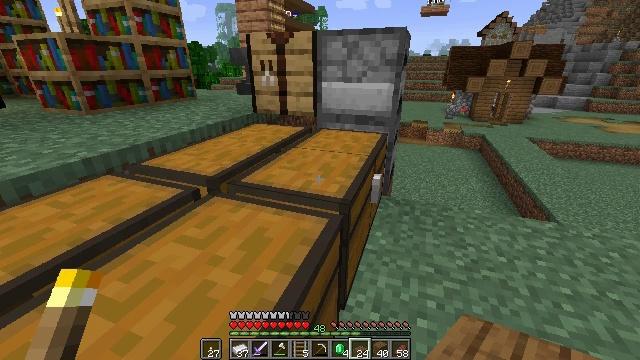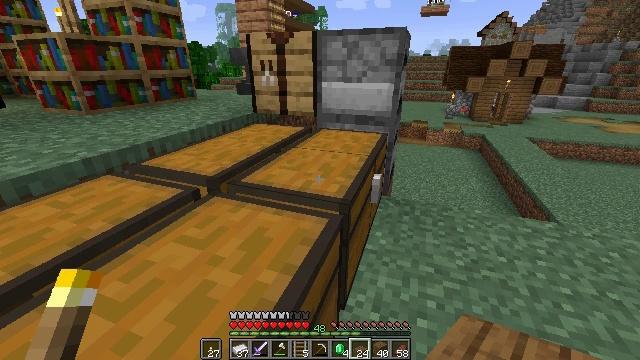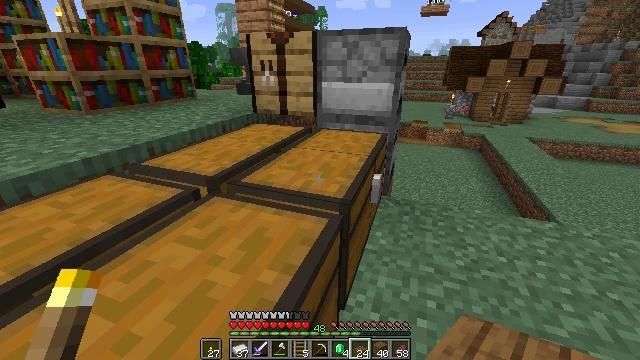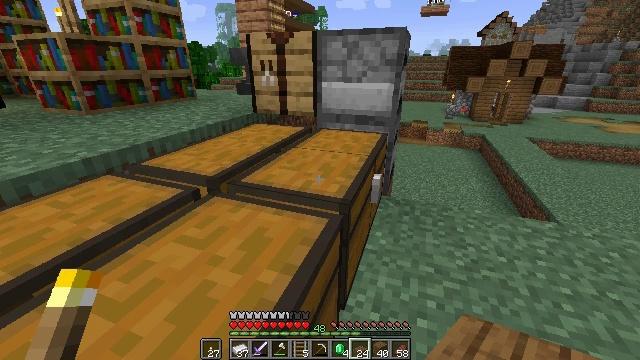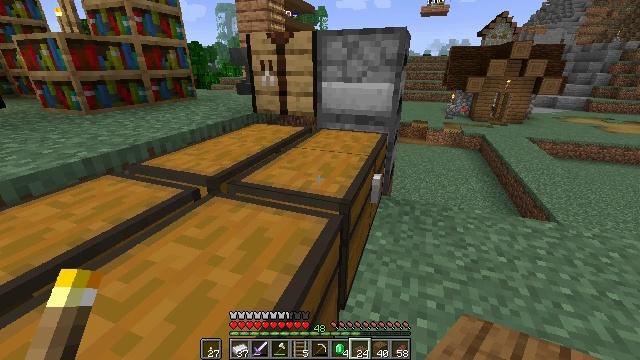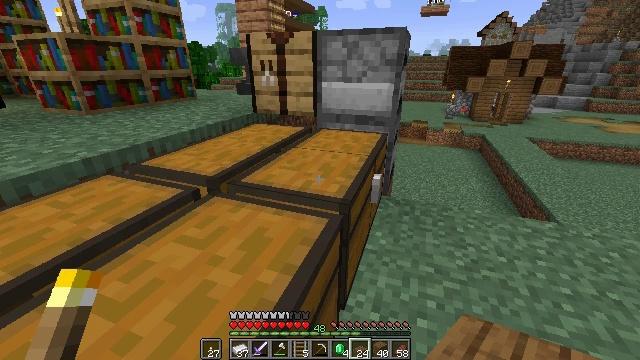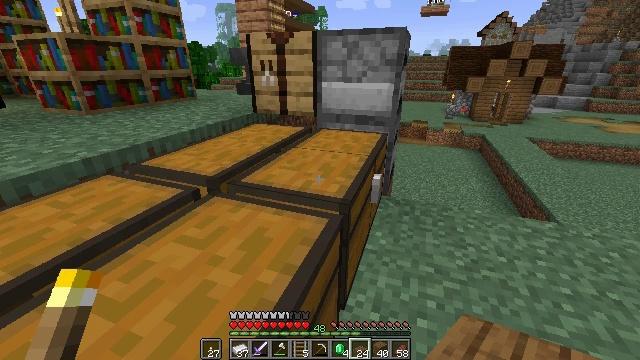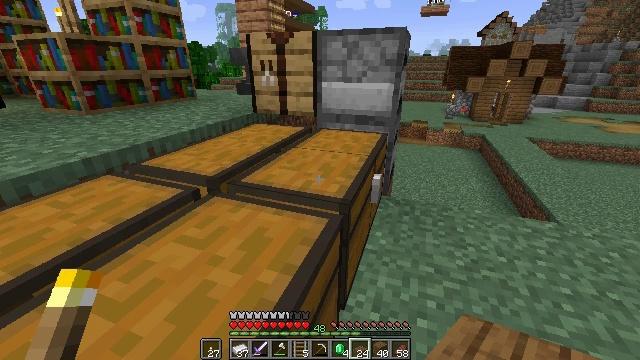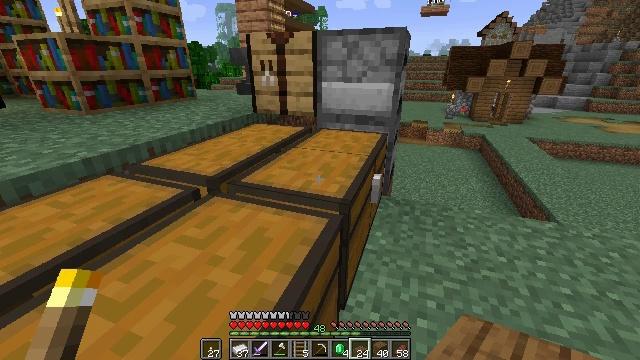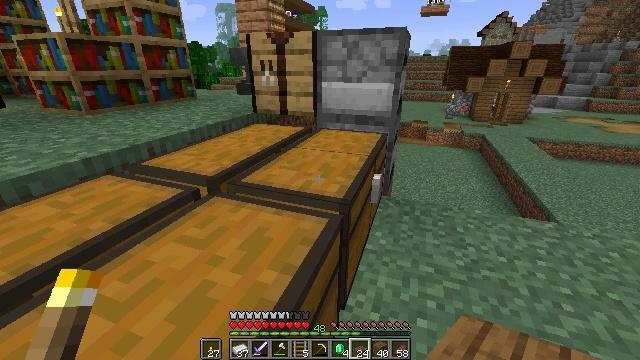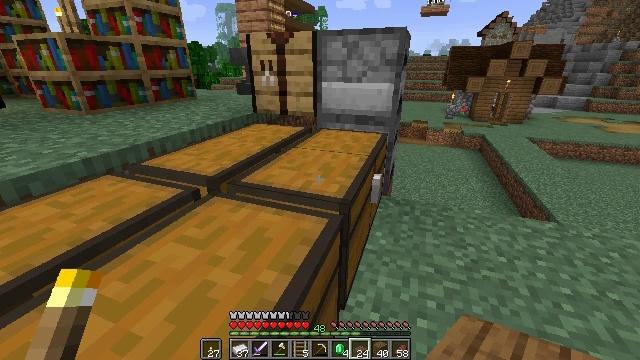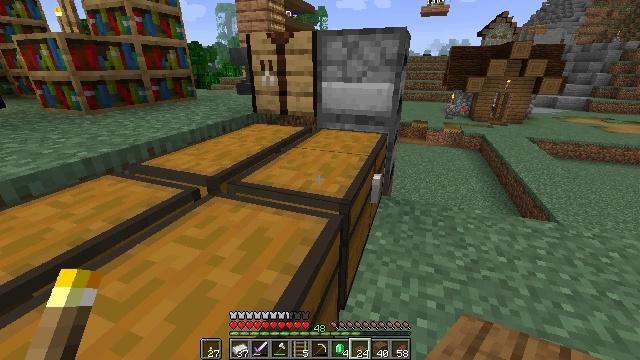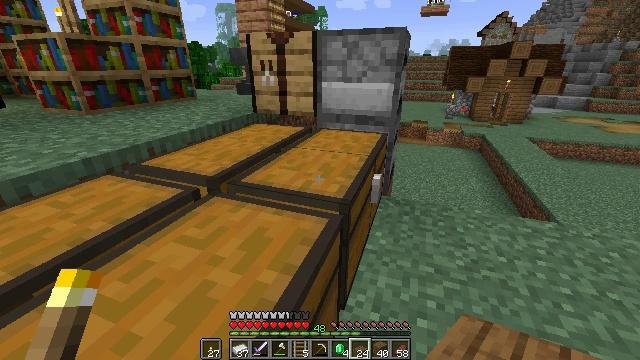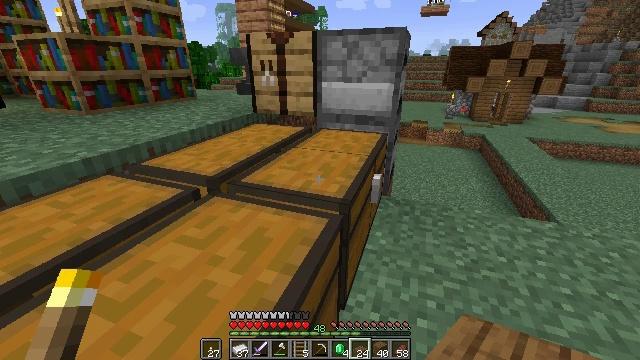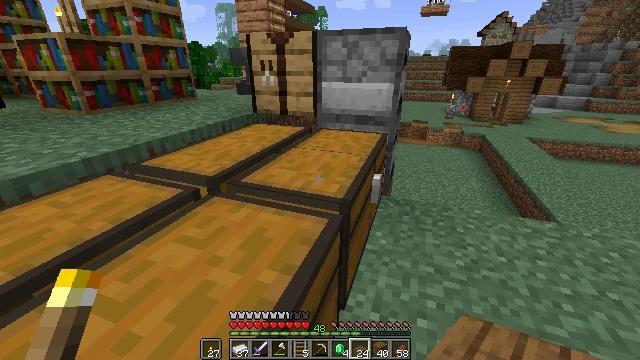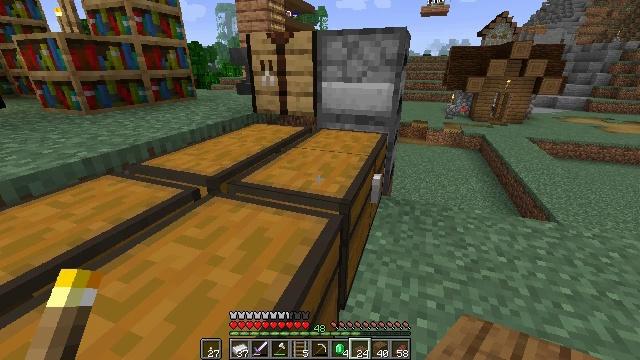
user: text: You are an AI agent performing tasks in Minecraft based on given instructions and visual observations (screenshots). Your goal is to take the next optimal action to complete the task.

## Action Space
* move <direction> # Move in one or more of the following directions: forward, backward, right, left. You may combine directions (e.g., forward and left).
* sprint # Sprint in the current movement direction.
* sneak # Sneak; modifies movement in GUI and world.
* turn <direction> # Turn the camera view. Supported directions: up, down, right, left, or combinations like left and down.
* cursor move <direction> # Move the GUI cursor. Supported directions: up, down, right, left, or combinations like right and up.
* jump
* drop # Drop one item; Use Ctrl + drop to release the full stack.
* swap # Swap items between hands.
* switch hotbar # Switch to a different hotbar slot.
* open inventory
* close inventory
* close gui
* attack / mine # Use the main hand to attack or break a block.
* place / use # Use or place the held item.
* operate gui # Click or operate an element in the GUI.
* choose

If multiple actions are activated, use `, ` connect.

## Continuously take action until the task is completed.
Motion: motion action
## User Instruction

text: Remove a spruce slab from the inventory.
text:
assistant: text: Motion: no_op
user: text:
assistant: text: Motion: no_op
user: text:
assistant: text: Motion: no_op
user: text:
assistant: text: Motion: no_op
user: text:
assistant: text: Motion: no_op
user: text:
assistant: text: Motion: no_op
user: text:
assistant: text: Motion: no_op
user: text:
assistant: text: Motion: no_op
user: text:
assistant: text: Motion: no_op
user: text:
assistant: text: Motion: no_op
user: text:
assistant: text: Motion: no_op
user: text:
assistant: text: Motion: no_op
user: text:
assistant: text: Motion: no_op
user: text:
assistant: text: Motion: no_op
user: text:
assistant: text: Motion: no_op
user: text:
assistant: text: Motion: no_op
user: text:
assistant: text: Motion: no_op
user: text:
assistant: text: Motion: no_op
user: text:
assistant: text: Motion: no_op
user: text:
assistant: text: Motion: no_op
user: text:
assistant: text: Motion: no_op
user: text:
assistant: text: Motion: no_op
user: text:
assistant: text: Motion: no_op
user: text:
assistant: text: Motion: no_op
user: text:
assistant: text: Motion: no_op
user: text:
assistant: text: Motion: no_op
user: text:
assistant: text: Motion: no_op
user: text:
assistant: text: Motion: no_op
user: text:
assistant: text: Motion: no_op
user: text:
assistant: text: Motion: no_op